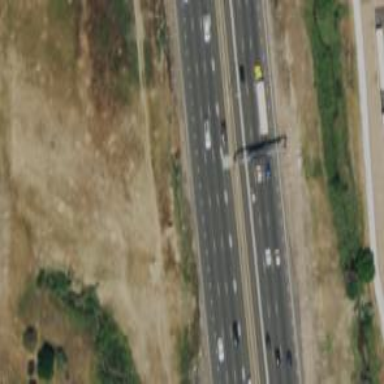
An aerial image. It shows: Toll lane on asphalt motorway.